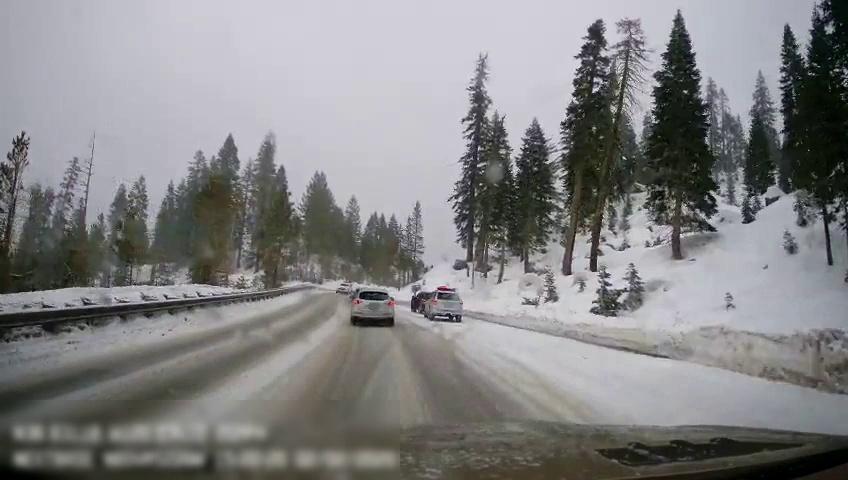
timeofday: Day
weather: Snowy
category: Drivable Space
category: Vehicles | SUV
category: Vehicles | SUV
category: Vehicles | SUV
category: Pedestrians
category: Vehicles | SUV